Question: I'm covering a chapter for university where I'm getting into servlets. The book requires me to copy a piece of code and run it in cmd. It won't run in cmd and the chapter vaguely explains how I can install Java EE. Here is the code and the error:
'''
import java.io.*;
import javax.servlet.*;
import javax.servlet.http.*;
public class NameServlet extends HttpServlet {
public static void main(String[] args) {
}
public void doGet(HttpServletRequest request, HttpServletResponse response)
throws ServletException, IOException {
response.setContentType("text/html");
PrintWriter out = response.getWriter();
out.println("<html>");
out.println("<body style='background-color: lightyellow'>");
String name = "Wow, this servlet works great!!";
out.println("Name: " + name);
out.println("</body>");
out.println("</html>");
out.close();
}
public void doPost(HttpServletRequest request, HttpServletResponse response)
throws ServletException, IOException {
doGet(request, response);
}
}
'''
Error:

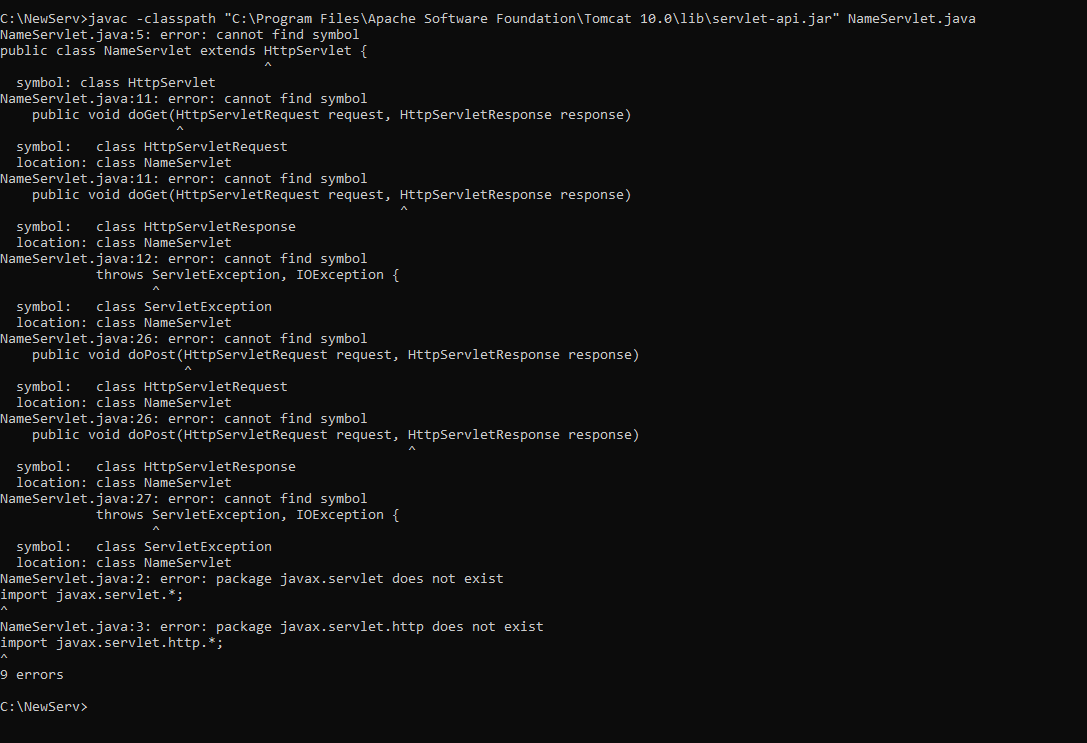
Answer: The problem is that you're using Apache Tomcat 10, which uses the latest version of Jakarta EE (version 9, the successor of Java EE 8). The big change in Jakarta EE 9 is that it switched the namespace of its packages from 'javax.*' to 'jakarta.*'.
You either need to:
- 'javax.*'- 'jakarta.servlet''jakarta.servlet.http'
As mentioned on the <URL>:
> Users of Tomcat 10 onwards should be aware that, as a result of the
move from Java EE to Jakarta EE as part of the transfer of Java EE to
the Eclipse Foundation, the primary package for all implemented APIs
has changed from 'javax.*' to 'jakarta.*'. This will almost certainly
require code changes to enable applications to migrate from Tomcat 9
and earlier to Tomcat 10 and later.